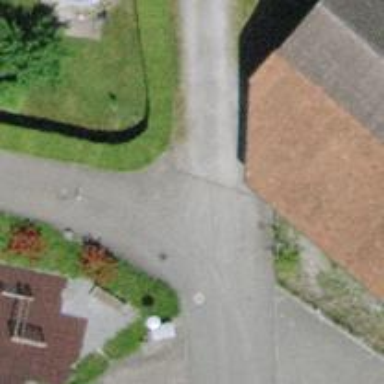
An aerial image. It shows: Bollard barrier.